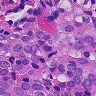
Metastatic tissue present: yes